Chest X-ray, PA view. Patient: 35 years old, sex M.
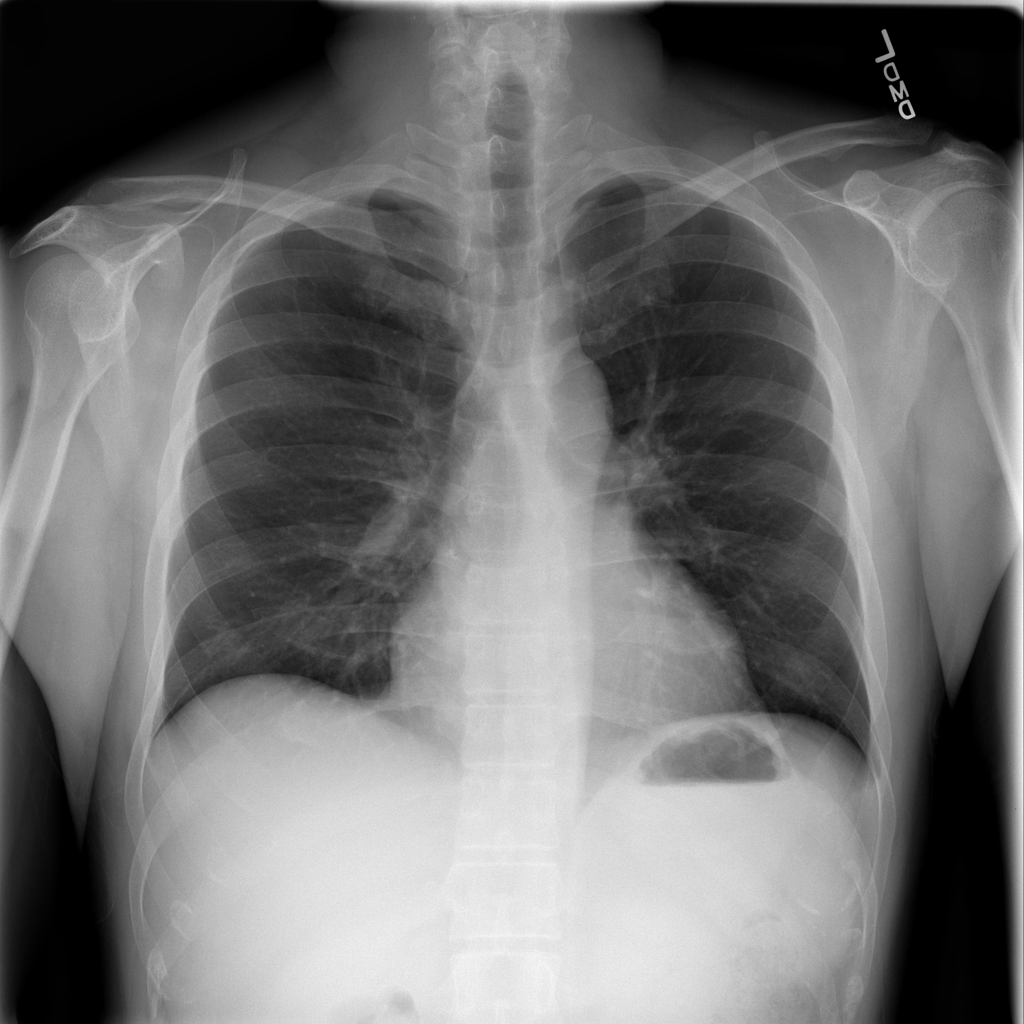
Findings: No Finding